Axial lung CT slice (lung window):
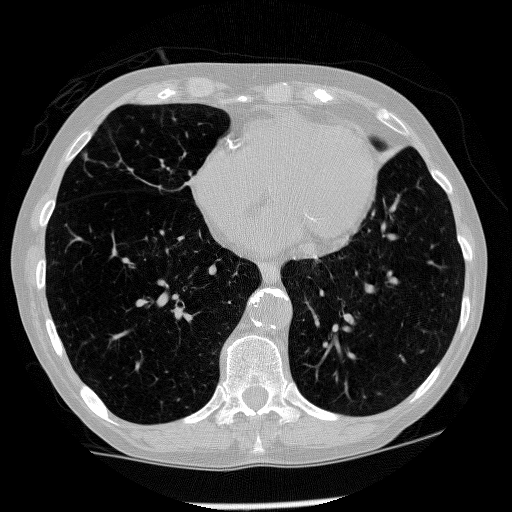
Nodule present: no